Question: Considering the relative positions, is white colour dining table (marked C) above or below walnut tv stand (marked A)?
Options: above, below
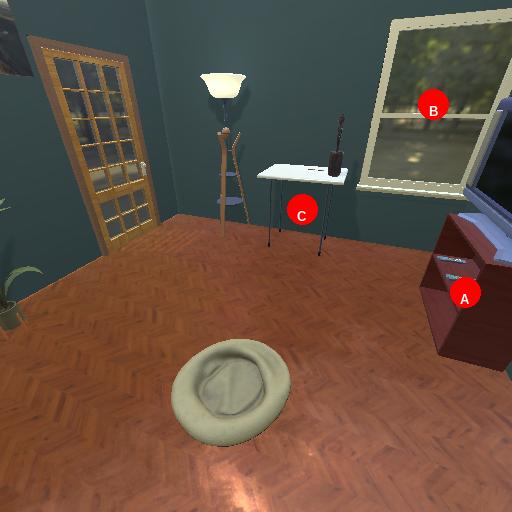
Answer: above